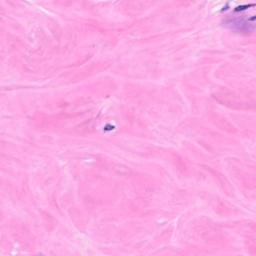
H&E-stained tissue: Breast